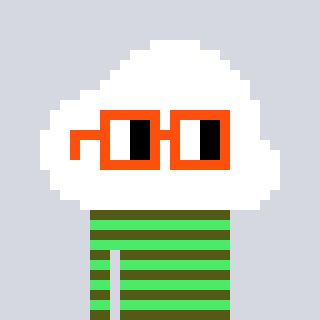
a pixel art character with square orange glasses, a cloud-shaped head and a teal-colored body on a cool background